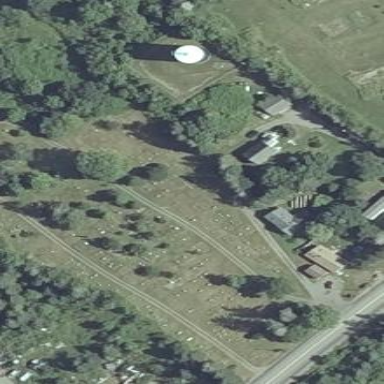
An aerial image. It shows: Cemetery.